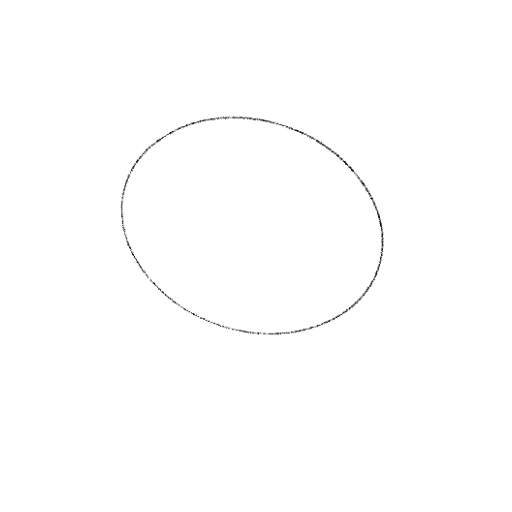
Crossing number: 0